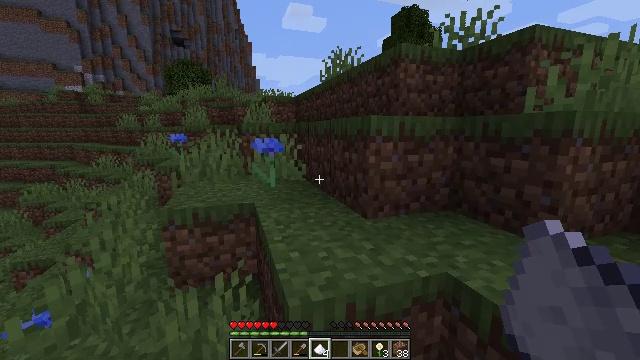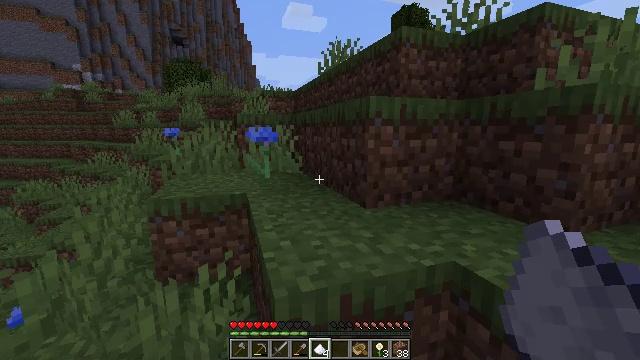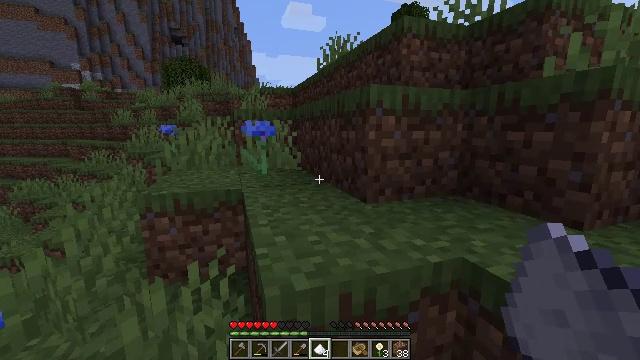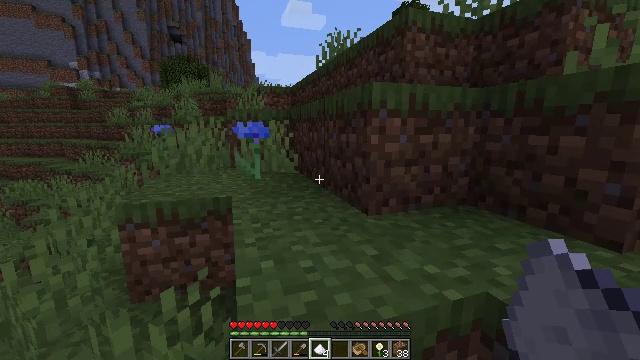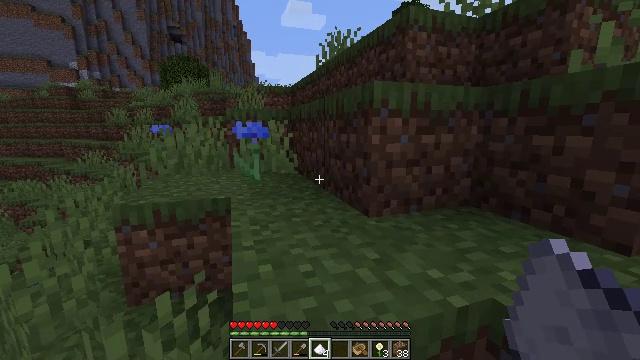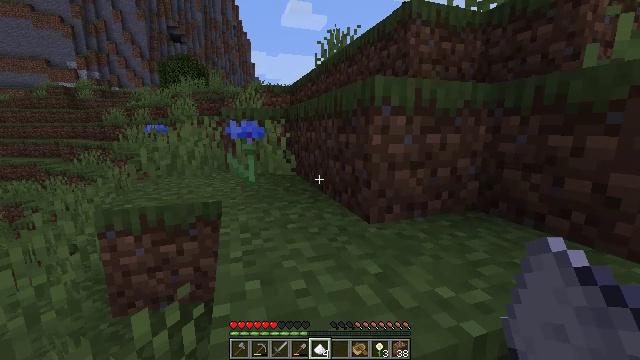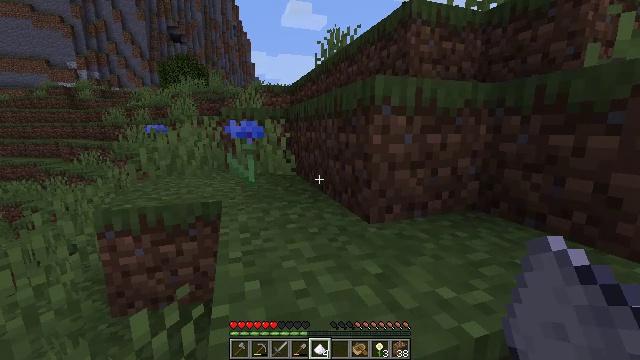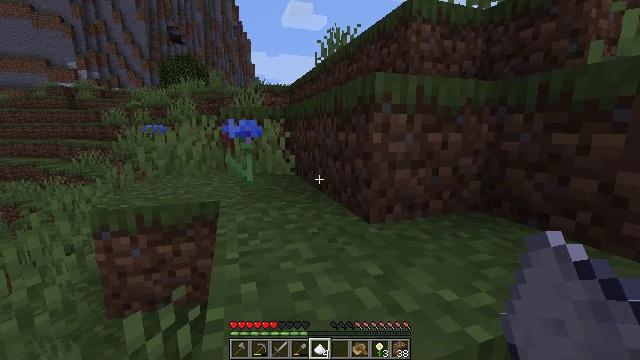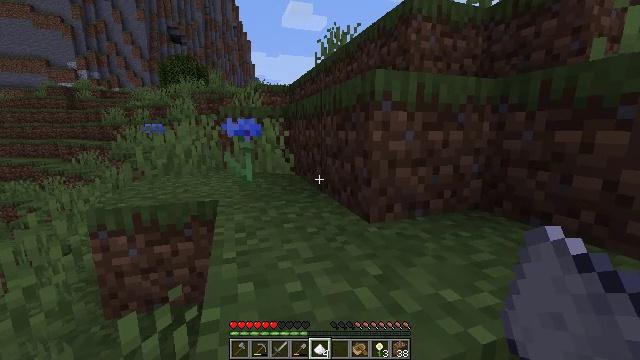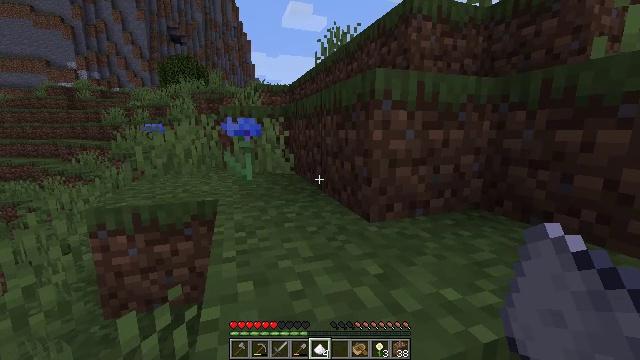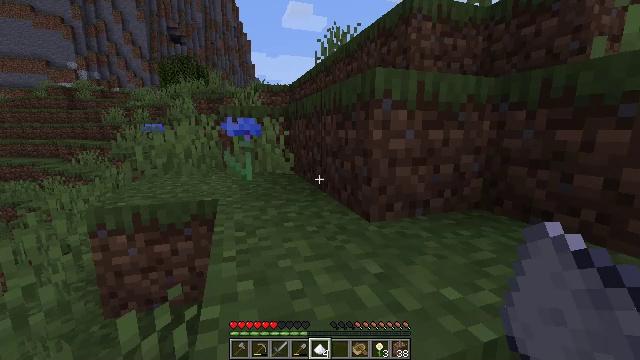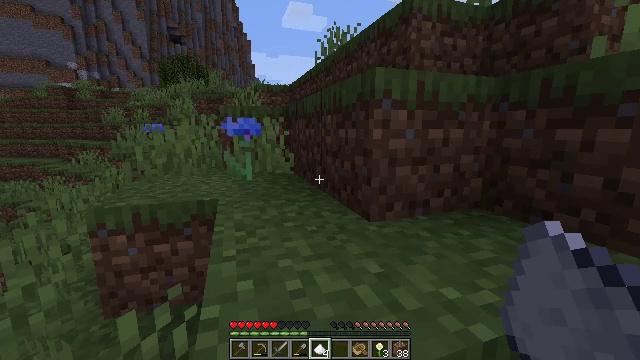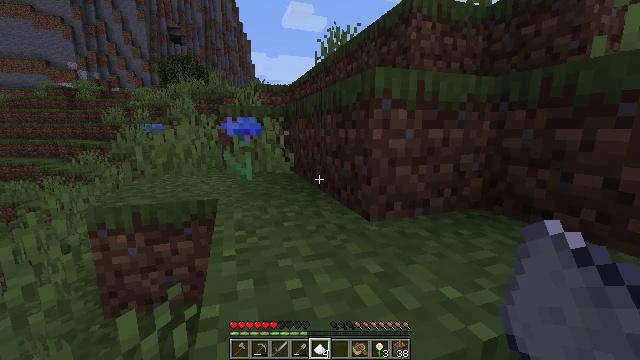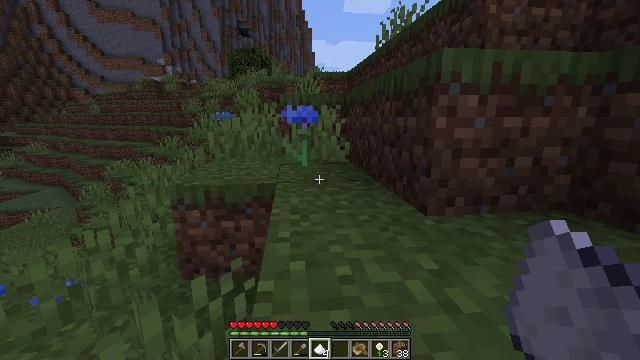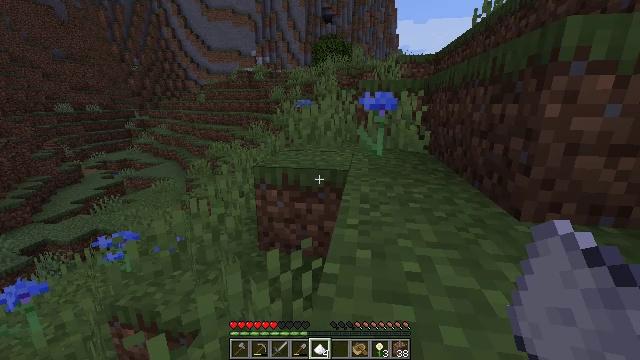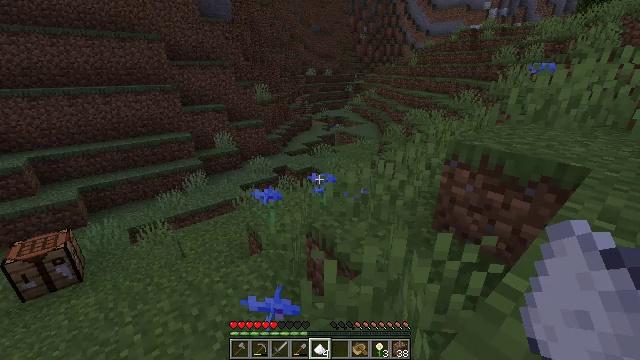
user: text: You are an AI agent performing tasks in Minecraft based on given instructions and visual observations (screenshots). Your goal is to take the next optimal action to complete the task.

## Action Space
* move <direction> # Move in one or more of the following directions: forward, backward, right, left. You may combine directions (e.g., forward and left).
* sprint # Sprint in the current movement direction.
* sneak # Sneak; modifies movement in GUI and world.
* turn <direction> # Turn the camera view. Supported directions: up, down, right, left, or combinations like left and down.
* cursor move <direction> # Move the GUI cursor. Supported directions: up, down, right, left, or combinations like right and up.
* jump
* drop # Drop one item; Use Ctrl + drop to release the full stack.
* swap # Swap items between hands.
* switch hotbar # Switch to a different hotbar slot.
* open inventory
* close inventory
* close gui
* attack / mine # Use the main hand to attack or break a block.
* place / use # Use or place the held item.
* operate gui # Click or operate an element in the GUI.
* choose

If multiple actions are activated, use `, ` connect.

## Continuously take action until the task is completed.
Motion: motion action
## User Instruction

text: Remove sugar from the inventory.
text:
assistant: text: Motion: move forward
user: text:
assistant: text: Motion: move forward
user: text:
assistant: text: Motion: move forward
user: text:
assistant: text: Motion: no_op
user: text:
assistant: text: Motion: no_op
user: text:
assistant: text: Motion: no_op
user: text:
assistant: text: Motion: no_op
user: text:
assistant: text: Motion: no_op
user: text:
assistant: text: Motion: no_op
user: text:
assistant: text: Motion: no_op
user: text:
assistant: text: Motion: no_op
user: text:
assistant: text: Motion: no_op
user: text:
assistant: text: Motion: turn left and down
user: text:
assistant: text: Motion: turn left and down
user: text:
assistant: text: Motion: turn left and down
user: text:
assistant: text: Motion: turn left and down
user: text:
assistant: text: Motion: turn left and down
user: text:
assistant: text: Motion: turn left and down
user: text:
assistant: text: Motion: no_op
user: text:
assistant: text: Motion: no_op
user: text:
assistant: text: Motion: no_op
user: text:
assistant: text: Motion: no_op
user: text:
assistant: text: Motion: no_op
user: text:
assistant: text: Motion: no_op
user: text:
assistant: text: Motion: no_op
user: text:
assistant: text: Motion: no_op
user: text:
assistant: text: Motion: no_op
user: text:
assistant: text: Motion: no_op
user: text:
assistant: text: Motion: no_op
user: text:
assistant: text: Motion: no_op